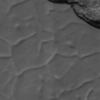
Label: not_dusty